Question: Hello I'm trying to build a ViewPager with 3 Fragments. One of this fragment have another fragment that overlap and I want implement swiping up and down to show and hide the fragment.
Here there is a image that explain my question

In the ViewPager I can slide right and left . When I'm in the second fragment I want to be able to swipe up and down to show/hide the fourth fragment.
Hope I was clear. I was inspired to Snapchat app layout.
Thank you for help.
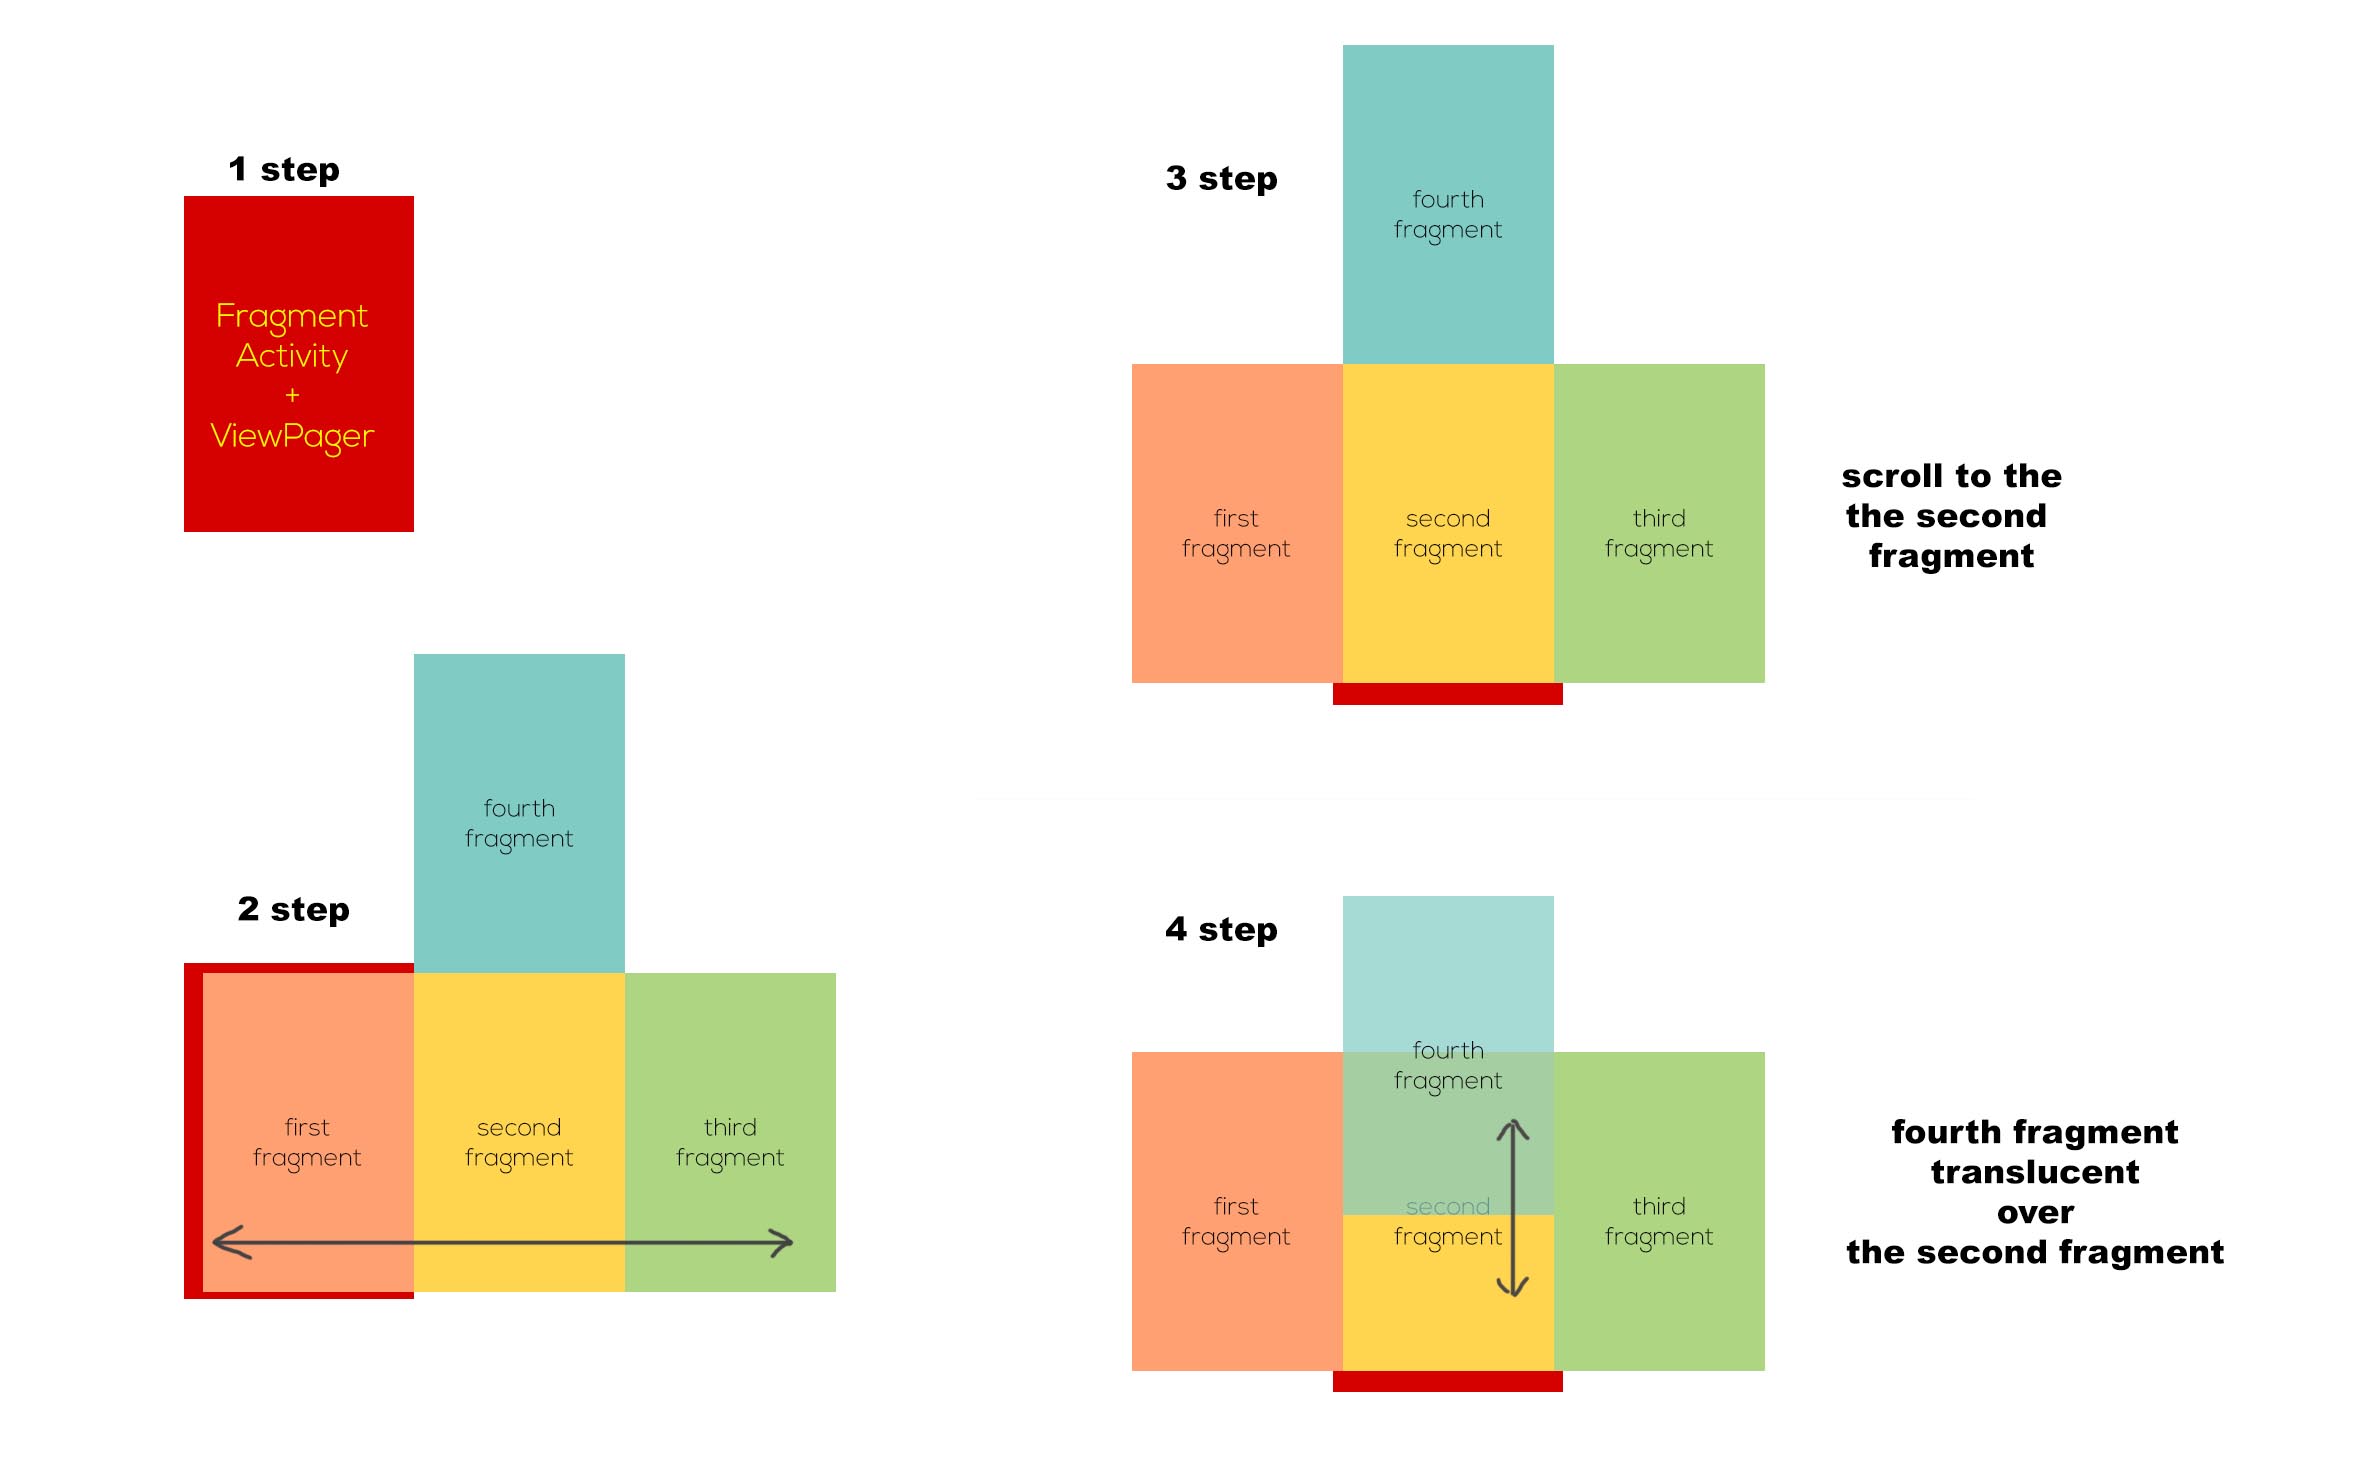
Answer: After several research, I've found a library that make implementation of sliding panels very easy.
It's the
<URL>